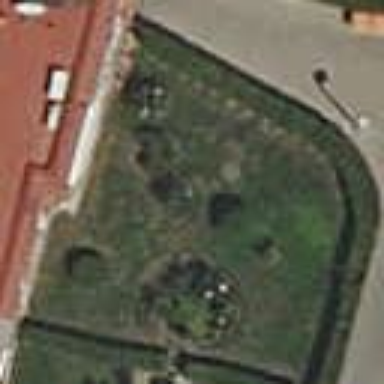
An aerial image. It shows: Garden area designated for leisure land.